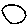
Label: circle